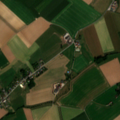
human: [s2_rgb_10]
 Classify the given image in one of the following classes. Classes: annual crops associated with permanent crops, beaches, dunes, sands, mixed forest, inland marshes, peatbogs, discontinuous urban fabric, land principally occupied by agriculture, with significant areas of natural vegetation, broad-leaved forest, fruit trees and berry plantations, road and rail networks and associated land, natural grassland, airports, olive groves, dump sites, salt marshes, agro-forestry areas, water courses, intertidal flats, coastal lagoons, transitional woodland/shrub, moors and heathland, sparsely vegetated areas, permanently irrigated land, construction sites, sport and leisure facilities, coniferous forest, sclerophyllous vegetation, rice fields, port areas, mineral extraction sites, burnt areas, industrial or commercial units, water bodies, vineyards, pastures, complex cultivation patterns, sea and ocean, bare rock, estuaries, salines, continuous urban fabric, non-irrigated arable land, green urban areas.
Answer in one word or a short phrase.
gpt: discontinuous urban fabric, non-irrigated arable land, pastures